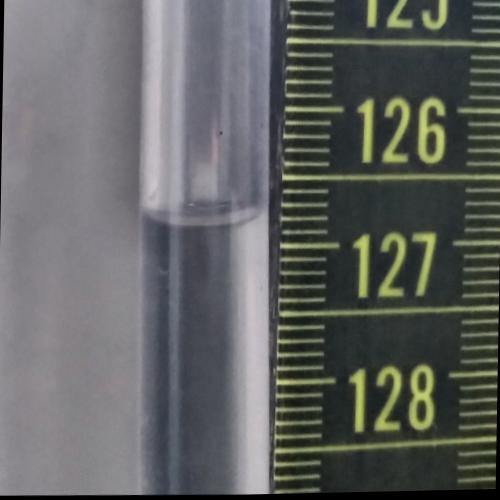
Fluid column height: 126.8 cm